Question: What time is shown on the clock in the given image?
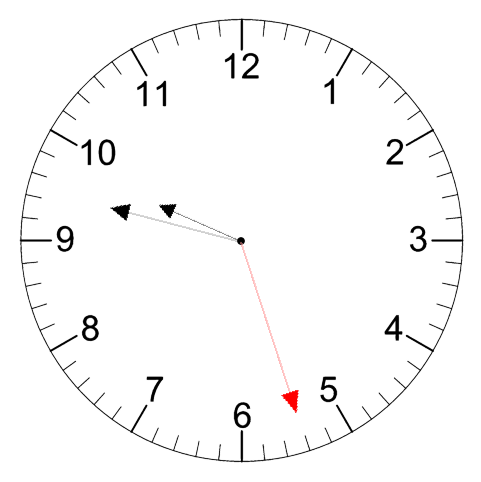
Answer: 09:47:27